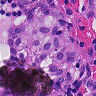
Metastatic tissue present: yes